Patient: sex M, age 62
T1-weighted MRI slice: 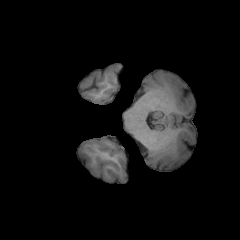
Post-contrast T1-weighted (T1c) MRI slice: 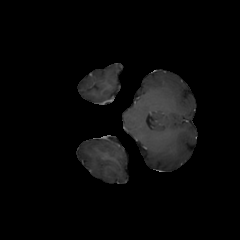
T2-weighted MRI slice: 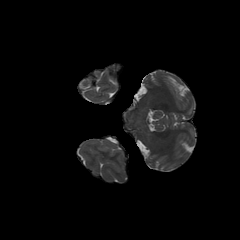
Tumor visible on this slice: no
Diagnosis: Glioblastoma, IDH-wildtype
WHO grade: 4